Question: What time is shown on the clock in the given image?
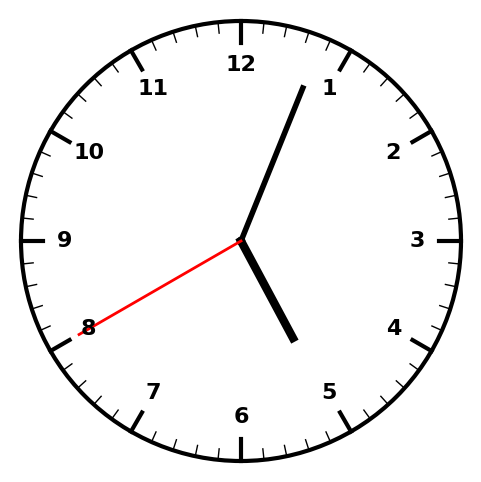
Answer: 05:03:40